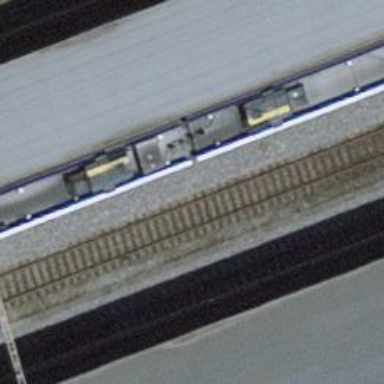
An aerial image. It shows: Railway stop with public transport stop position.